Field crop: tomato
Growth stage: 1
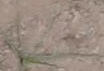
Species: cyperus